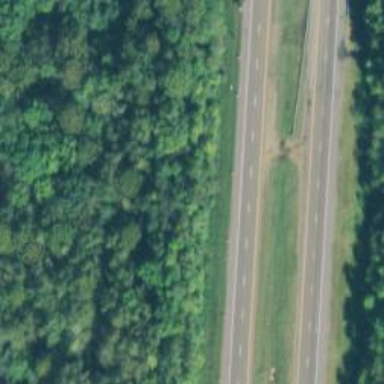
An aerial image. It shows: Trunk highway with expressway features. It is dual carriageway.